Question: I'm used to regular expression syntax which allows for "named matches" from the search string to be used in the construction of the replacement term. For example...
'''
@property (strong) NSWindow *window; @pr.*\*
@property (strong) NSWindow
'''
or
'''
@property (strong) NSWindow *window; @pr.*\*(.*)
$1 window;
'''
Ya, know... the first set of '(...)' is '$1', second '(...)' is '$2', etc...
Xcode match the search string... but how can I the query string / pass the result to... the "Replace" portion of Xcode's "Search and Replace" function?
✌️

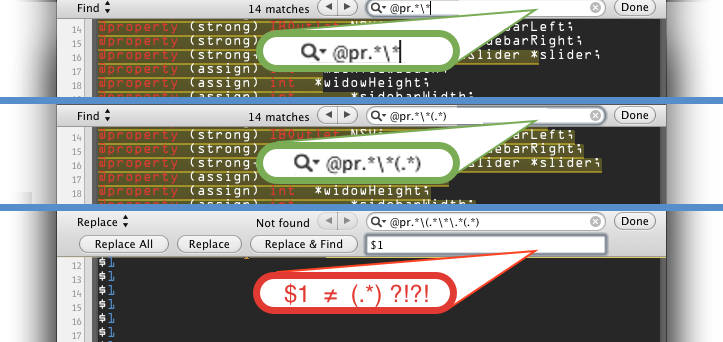
Answer: Use a backslash instead of a dollar sign. '' matches the first group, and so on.